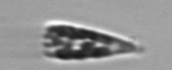
Label: Licmophora